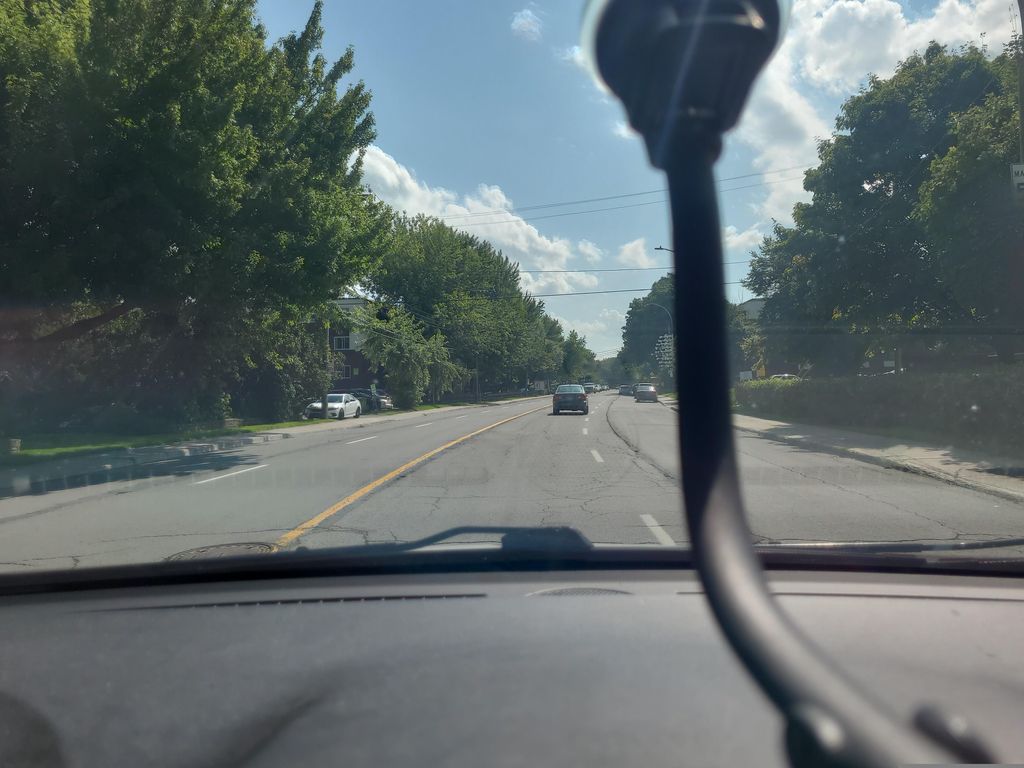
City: montreal